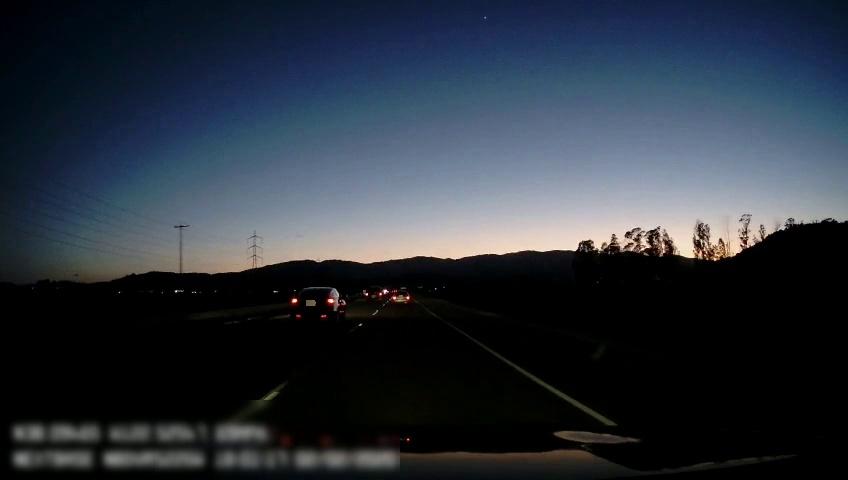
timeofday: Dusk/Dawn/Twilight
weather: Sunny
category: Drivable Space
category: Vehicles | Car
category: Vehicles | Car
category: Vehicles | Car
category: Lanes | Current Lane
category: Lanes | Alternate Lane